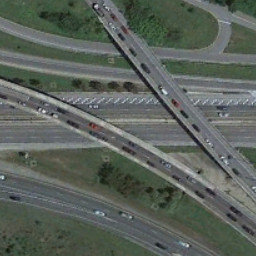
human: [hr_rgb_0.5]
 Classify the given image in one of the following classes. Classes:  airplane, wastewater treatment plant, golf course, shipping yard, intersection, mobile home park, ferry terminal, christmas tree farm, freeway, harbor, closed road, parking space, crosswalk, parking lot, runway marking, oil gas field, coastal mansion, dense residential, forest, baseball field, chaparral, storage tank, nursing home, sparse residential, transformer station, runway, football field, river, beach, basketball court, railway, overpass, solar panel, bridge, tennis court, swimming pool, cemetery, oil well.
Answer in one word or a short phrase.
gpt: overpass